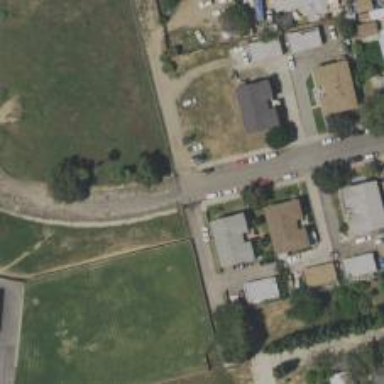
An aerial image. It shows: Residential road.